Question: I want to implement the following:
I define a function. And when I write '()''s after the function, the function will be called times.
I give an example:
'''
#include <iostream>
using namespace std;
typedef void* (*c)();
typedef c (*b)();
typedef b (*a)();
a aaa()
{
cout<<"Google"<<endl;
return (a)aaa;
}
int main()
{
aaa()()()();
system("pause");
}
'''
Then the output is :

Are there any other methods to implement that?
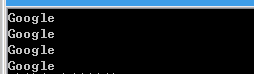
Answer: It's simple using functors.
'''
#include <iostream>
struct Function
{
Function& operator()() {
std::cout << "Google" << std::endl;
return *this;
}
};
int main()
{
Function f;
f()()()();
}
'''